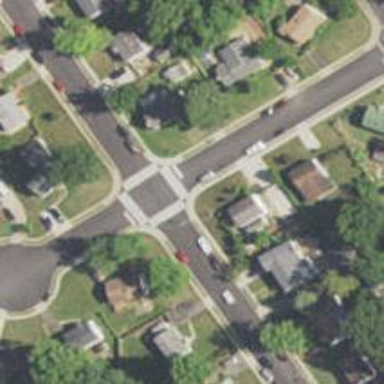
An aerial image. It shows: Marked road crossing.